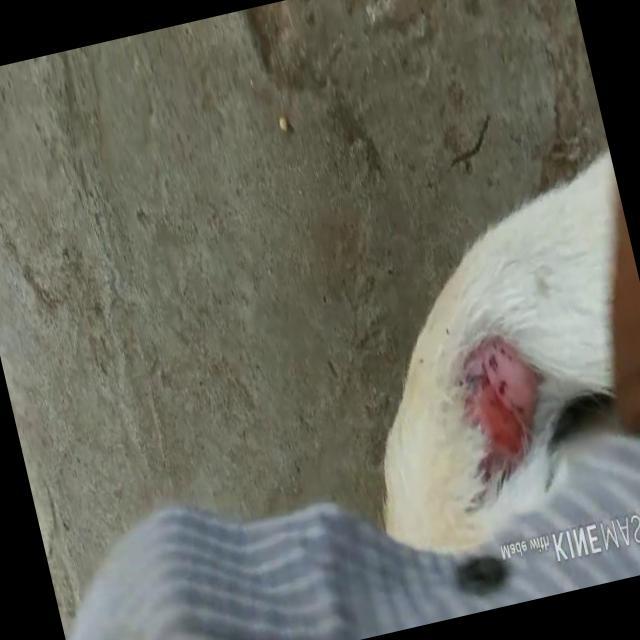
Canine dermatitis — inflammation of the skin presenting with erythema, pruritus, papules, and excoriation. May be allergic, contact, or atopic in origin.